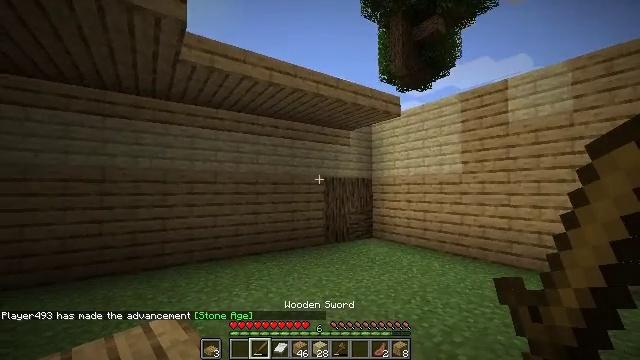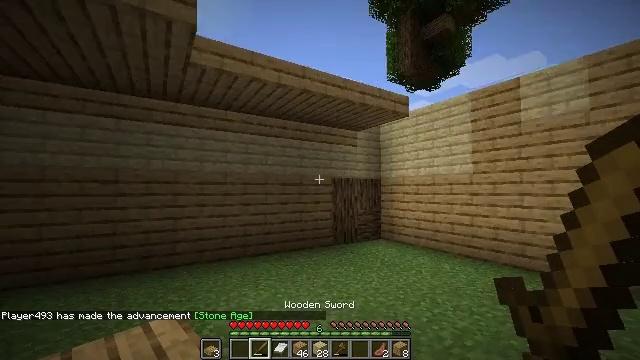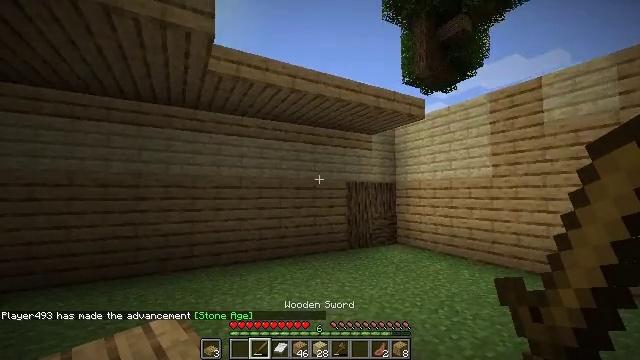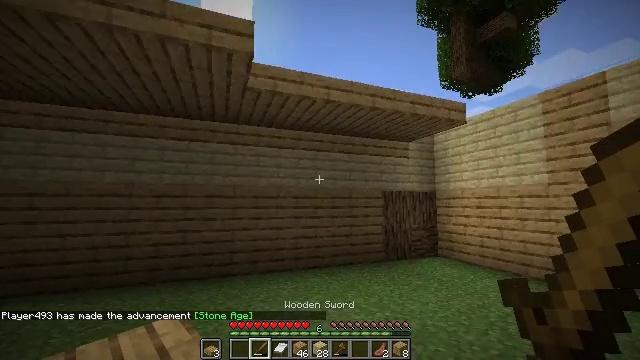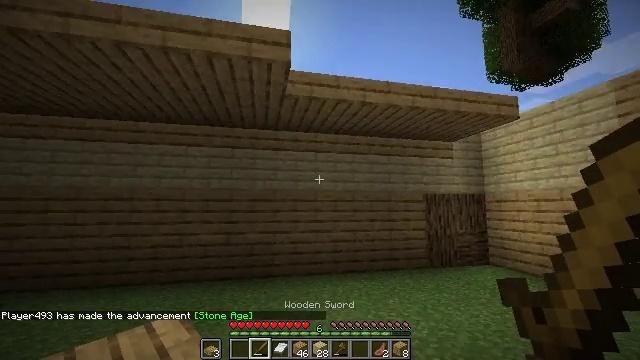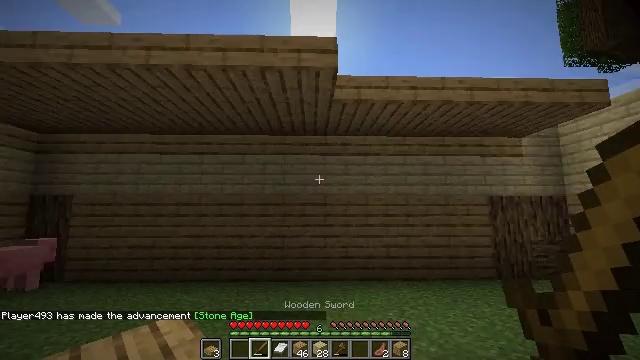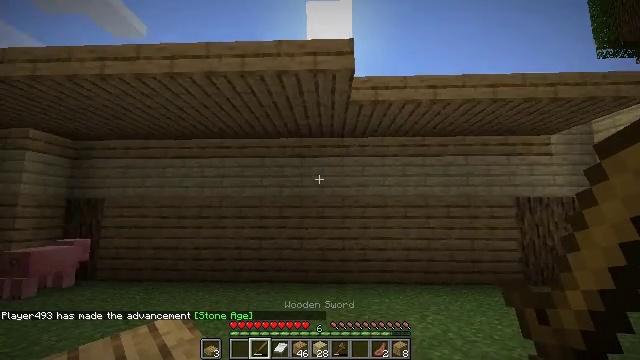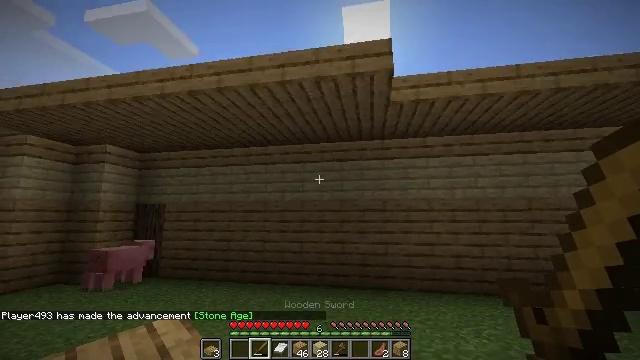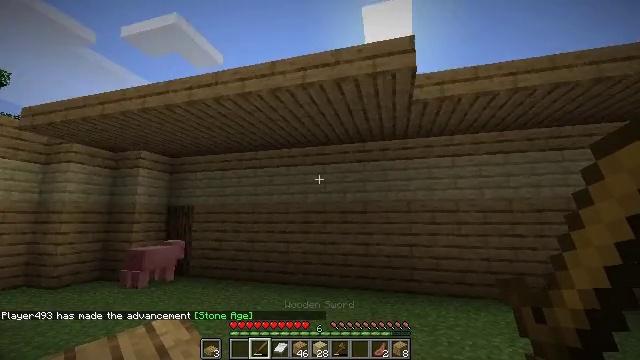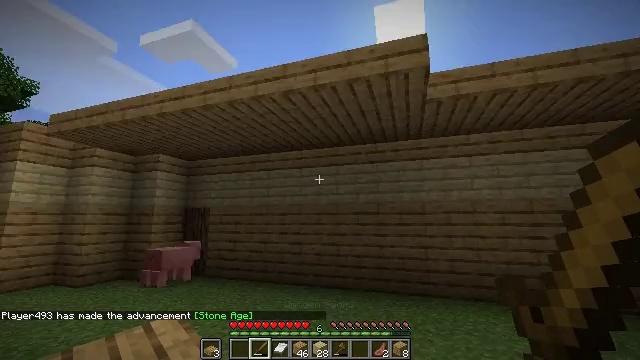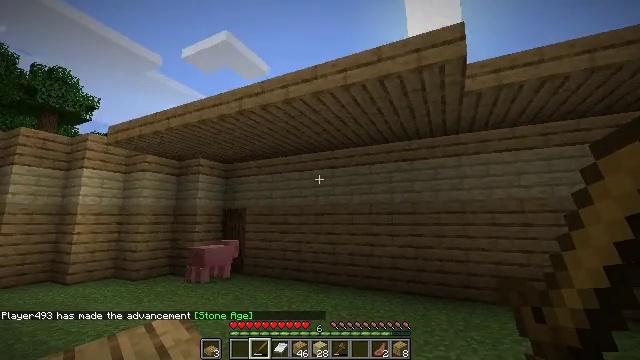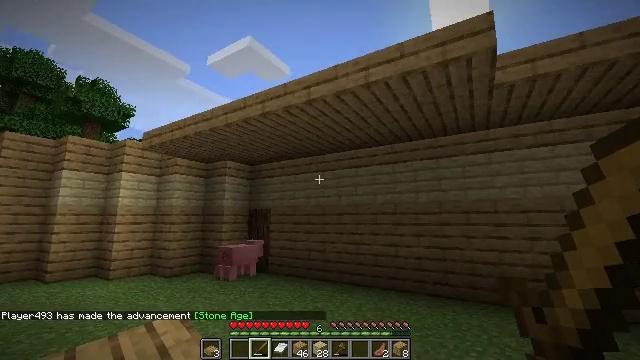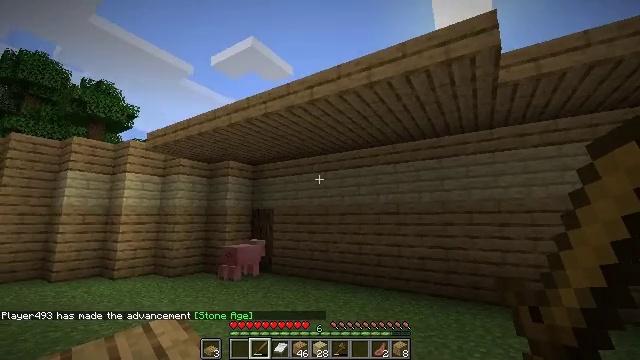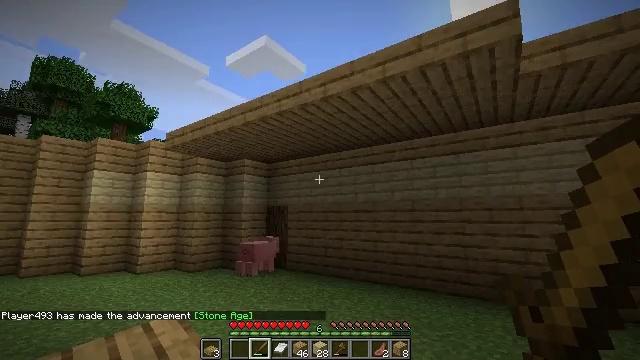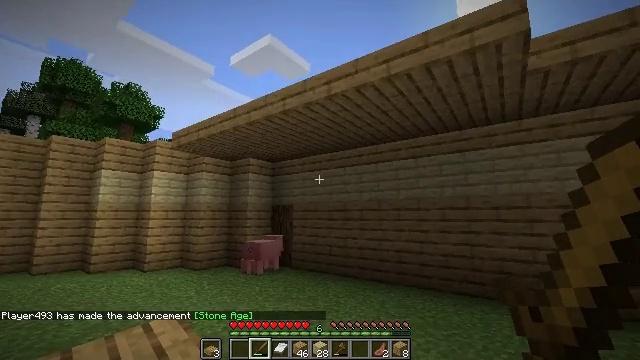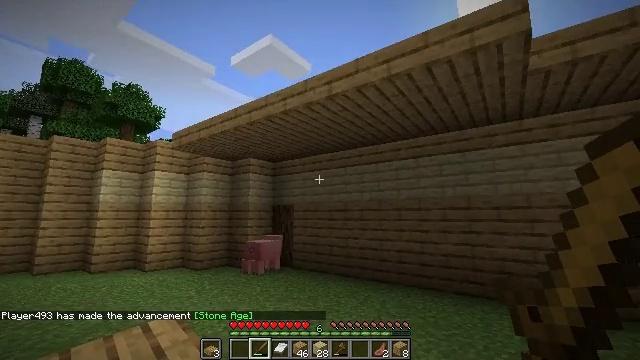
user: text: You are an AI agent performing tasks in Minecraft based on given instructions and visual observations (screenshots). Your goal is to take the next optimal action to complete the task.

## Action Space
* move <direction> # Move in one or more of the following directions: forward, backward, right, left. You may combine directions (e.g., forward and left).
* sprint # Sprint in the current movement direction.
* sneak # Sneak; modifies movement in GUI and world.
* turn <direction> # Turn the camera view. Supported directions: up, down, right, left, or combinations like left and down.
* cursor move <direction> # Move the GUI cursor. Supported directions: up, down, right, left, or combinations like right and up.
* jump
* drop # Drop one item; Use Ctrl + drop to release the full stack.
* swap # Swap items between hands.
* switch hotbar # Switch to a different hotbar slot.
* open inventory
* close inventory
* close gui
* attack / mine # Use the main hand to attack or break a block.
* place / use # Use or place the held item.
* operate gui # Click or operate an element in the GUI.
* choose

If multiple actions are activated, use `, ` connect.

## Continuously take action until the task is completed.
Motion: motion action
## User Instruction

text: Drop a wooden sword.
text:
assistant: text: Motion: turn left
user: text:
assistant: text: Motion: turn left
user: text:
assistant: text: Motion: turn left and up
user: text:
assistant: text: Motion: turn left
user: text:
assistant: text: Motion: turn left
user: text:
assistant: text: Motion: turn left
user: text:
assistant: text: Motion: turn left
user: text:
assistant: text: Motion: turn left
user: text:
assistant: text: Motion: turn left
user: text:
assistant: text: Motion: turn left
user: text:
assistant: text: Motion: turn left
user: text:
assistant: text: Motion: no_op
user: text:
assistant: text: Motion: turn left
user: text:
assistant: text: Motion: turn left
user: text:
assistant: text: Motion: no_op
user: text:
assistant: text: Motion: no_op
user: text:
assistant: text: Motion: no_op
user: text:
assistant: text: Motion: turn left
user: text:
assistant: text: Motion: turn left
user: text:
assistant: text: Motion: turn left
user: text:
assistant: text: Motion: turn left
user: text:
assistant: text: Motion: turn left
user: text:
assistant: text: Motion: turn left
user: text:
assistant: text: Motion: turn left
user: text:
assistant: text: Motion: turn left
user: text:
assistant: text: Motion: no_op
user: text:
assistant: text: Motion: no_op
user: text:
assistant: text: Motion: no_op
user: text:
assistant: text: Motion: no_op
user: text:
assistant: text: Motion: no_op